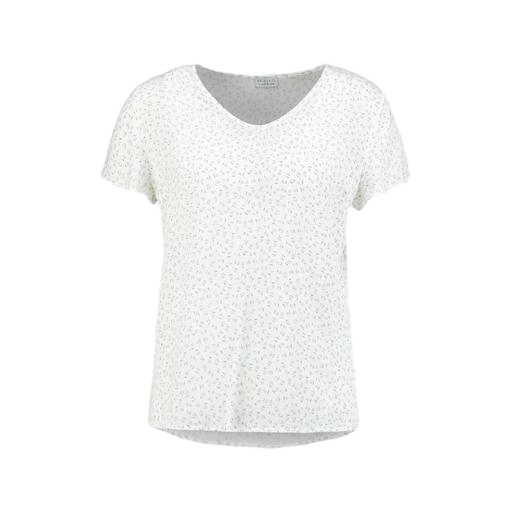
white printed t-shirt, white print t-shirt, white v-neck sleep tee, white background